高三 · 立体几何学
15. 如图, 一个底面半径为 $\mathrm{R}$ 的圆柱被与其底面所成角为 $\theta\left(0^{\circ}<\theta<90^{\circ}\right)$ 的平面所截, 截面是一个粗圆，当 $\theta$ 为 $30^{\circ}$ 时，这个椭圆的离心率为

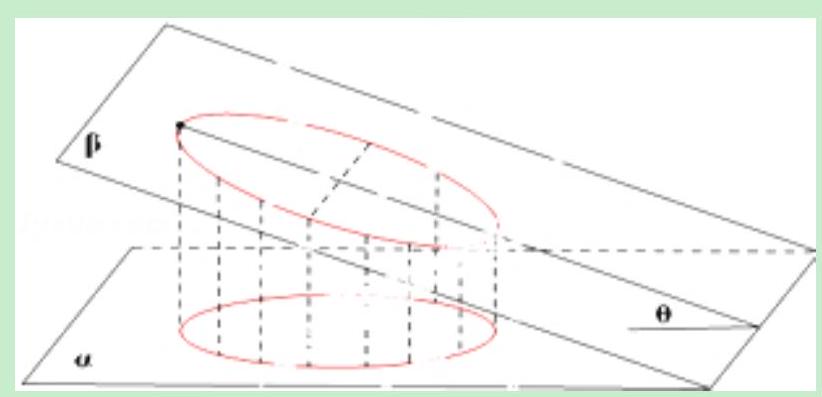
答案: $\frac{1}{2}$
解析: : 解答: 因为底面半径为 $\mathrm{R}$ 的圆柱被与底面成 $30^{\circ}$ 的平面所截, 其截口是一个粗圆,则这个椭圆的短半轴为: $R$, 长半轴为: $\frac{R}{\cos 30^{\circ}}=\frac{2 R}{\sqrt{3}}$, $\because \mathrm{a}^{2}=\mathrm{b}^{2}+\mathrm{c}^{2}, \quad \therefore \mathrm{c}=\frac{R}{\sqrt{3}}$,

$\therefore$ 椭圆的离心率为: $\mathrm{e}=\frac{c}{a}=\frac{1}{2}$.

分析: 本题主要考查了平面与圆柱面的截线, 解决问题的关键是根据平面与圆柱面的截线性质利用已知条件, 求出题意的长半轴, 短半轴, 然后求出半焦距, 即可求出题意的离心率.